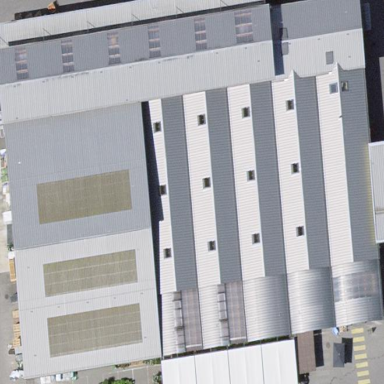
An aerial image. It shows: Commercial building.